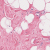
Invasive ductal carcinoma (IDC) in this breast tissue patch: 0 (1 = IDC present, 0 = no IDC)